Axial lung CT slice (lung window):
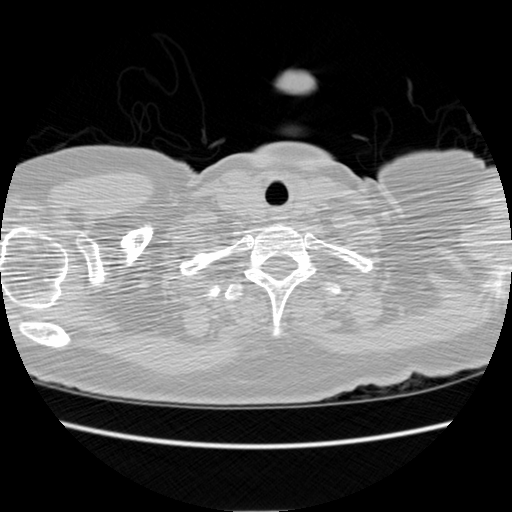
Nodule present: no